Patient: sex F, age 54
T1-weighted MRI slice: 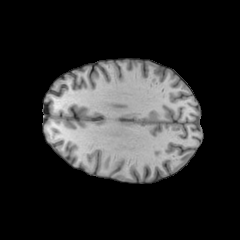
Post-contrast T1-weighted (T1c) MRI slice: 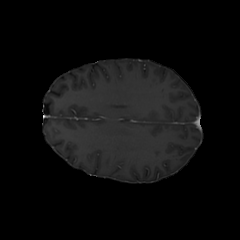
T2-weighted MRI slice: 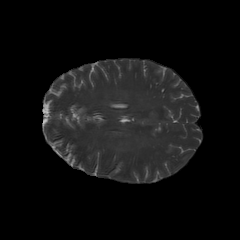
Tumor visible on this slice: no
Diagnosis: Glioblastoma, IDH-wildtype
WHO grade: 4